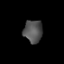
Tissue: lung
Cell type: Epithelial cells
Senescence score: 0.2191
Nuclear area (px): 416
Mean DAPI intensity: 82.45